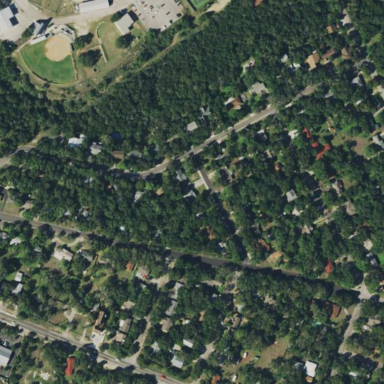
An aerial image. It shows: Single-family residential area within subdivision.